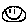
Label: smiley face